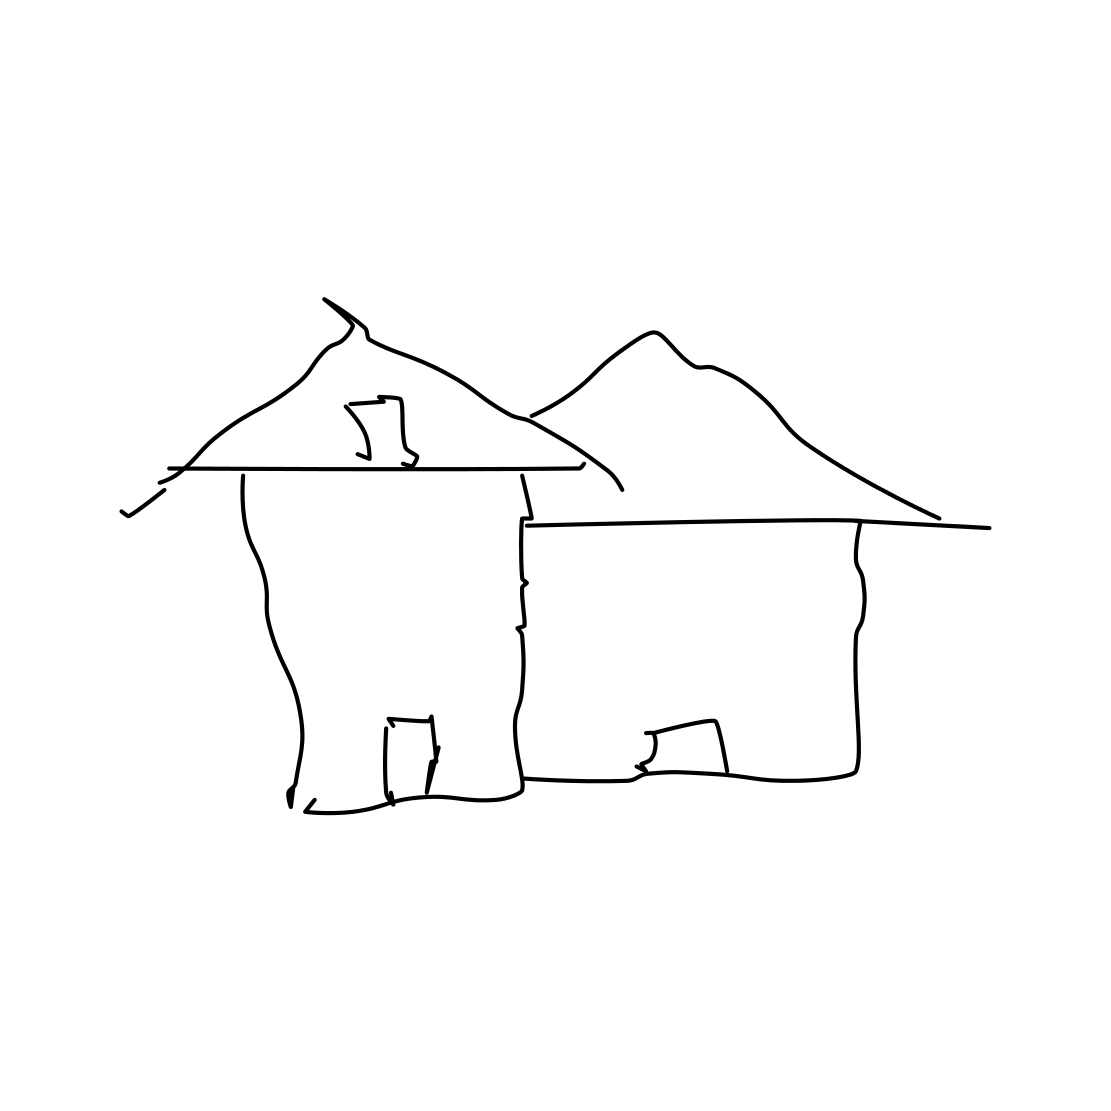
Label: house